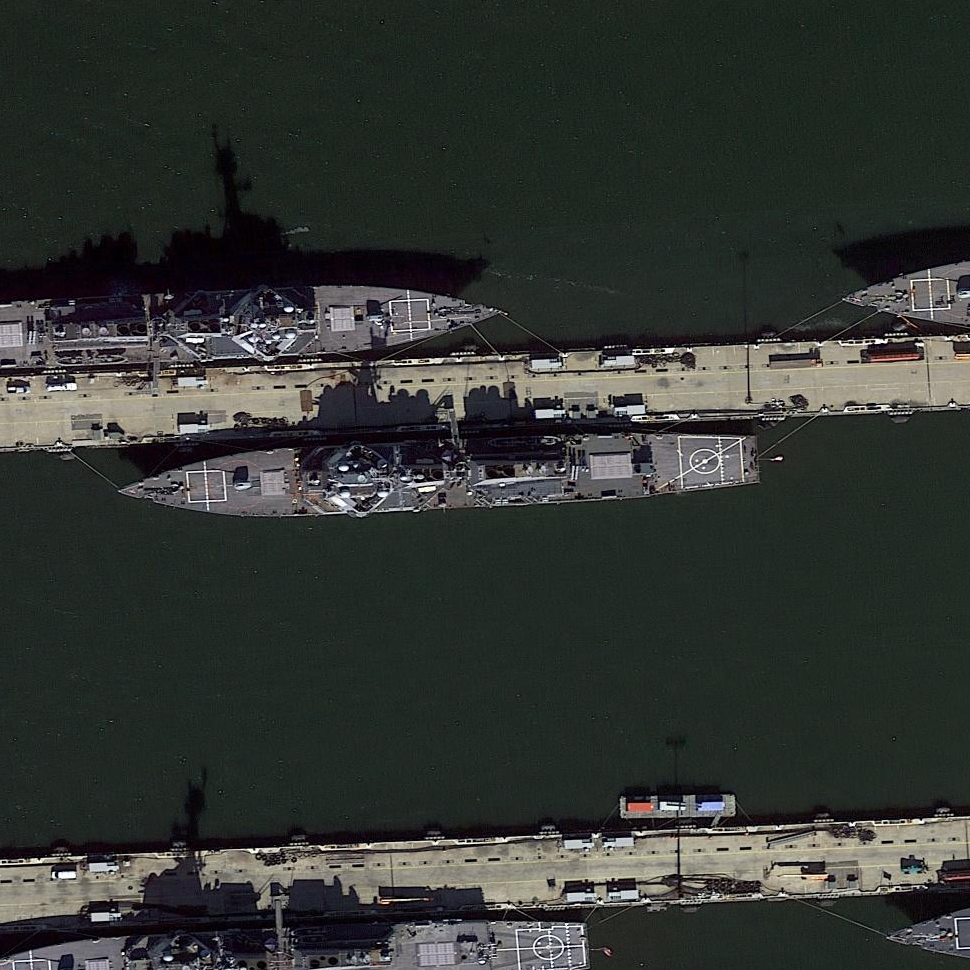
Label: destroyer